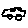
Label: car